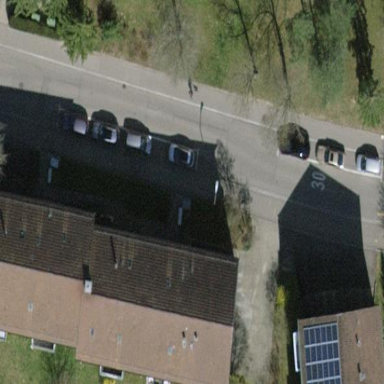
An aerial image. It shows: Gabled roof tile building made up of apartments.